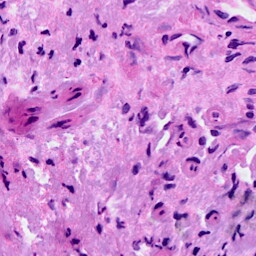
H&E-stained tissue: Breast